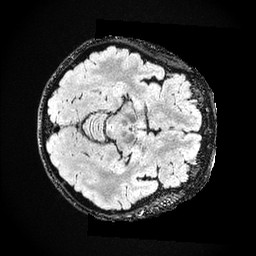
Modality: FLAIR
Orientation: axial
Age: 46
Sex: female
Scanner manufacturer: ge
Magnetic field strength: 3 T
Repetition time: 4.802 s
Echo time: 0.1169 s